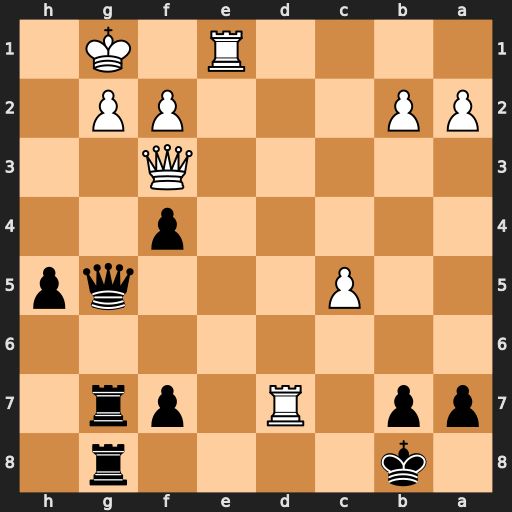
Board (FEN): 1k4r1/pp1R1pr1/8/2P3qp/5p2/5Q2/PP3PP1/4R1K1
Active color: b
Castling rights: -
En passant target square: -
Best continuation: Qxg2+ Qxg2 Rxg2+